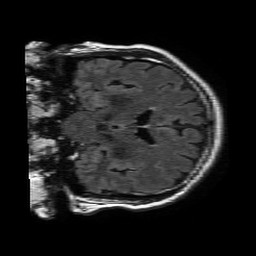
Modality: FLAIR
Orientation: coronal
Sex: male
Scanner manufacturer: philips
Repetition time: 11 s
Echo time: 0.125 s